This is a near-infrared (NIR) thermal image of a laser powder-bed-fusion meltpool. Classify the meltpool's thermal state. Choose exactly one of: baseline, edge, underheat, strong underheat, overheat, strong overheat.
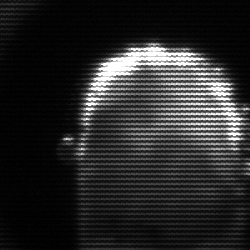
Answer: baseline